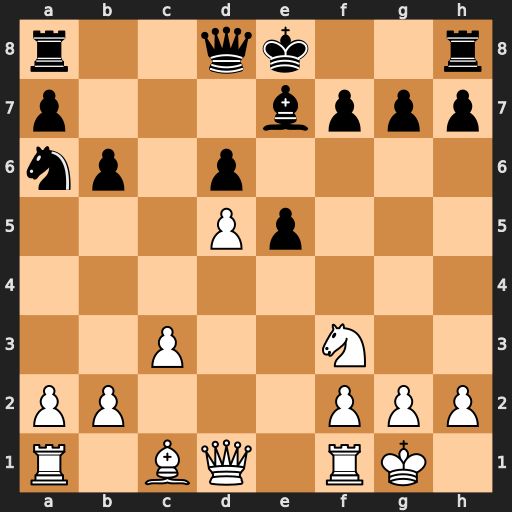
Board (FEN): r2qk2r/p3bppp/np1p4/3Pp3/8/2P2N2/PP3PPP/R1BQ1RK1
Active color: w
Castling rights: kq
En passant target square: -
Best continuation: Qa4+ Qd7 Qxa6